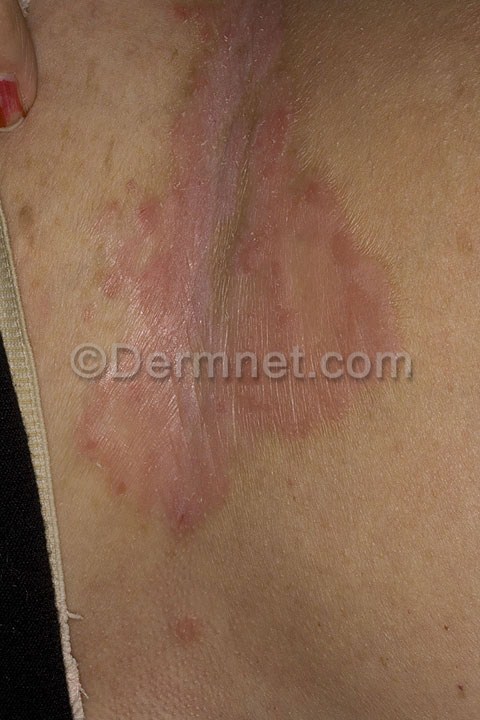
Disease: Psoriasis pictures Lichen Planus and related diseases